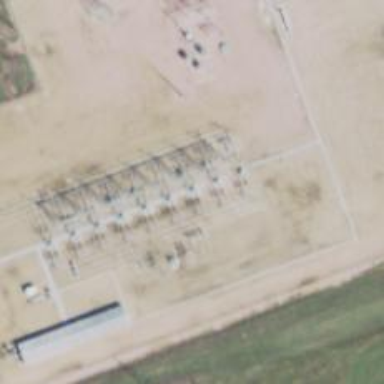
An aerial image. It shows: Switch for power supply.